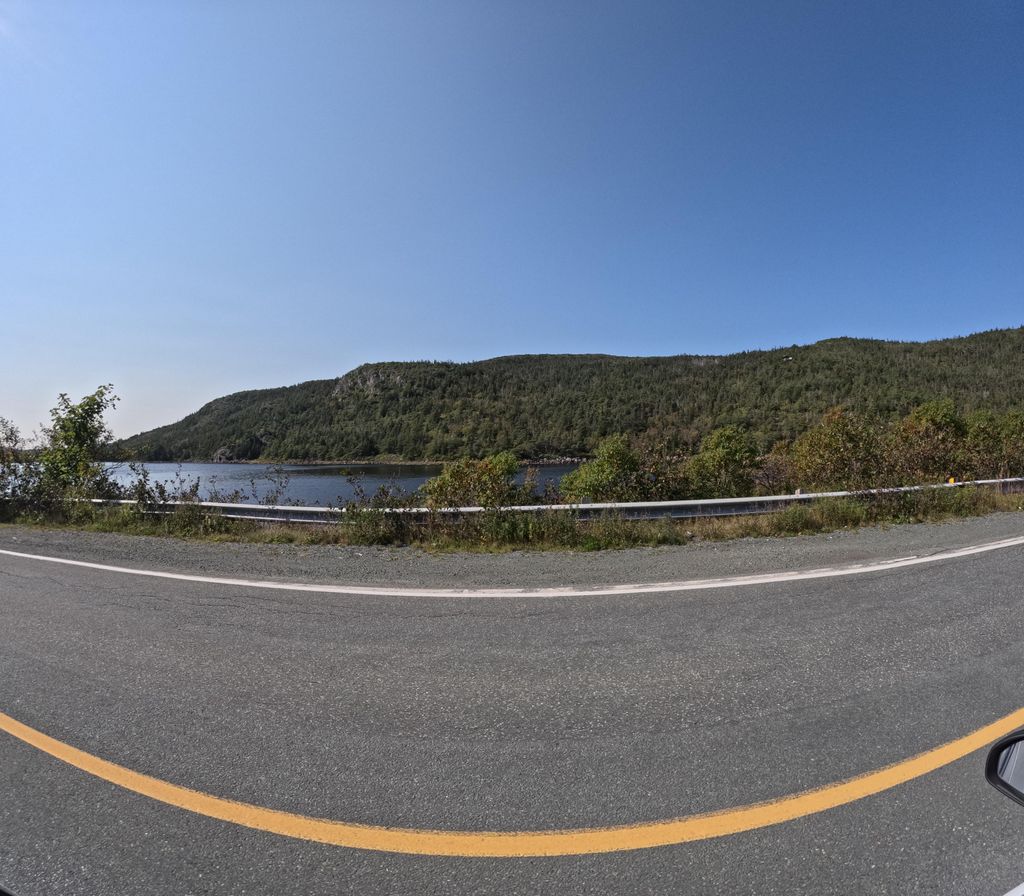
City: st_johns